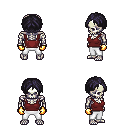
a pixel art fantasy rpg character, male body template, skeleton, maroon pirate shirt, white pants, raven parted hairstyle, gold gloves, four views (front, back, left, right), 2x2 character sprite sheet, small pixel art, hard edges, no anti-aliasing